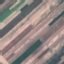
Land use / land cover class: AnnualCrop